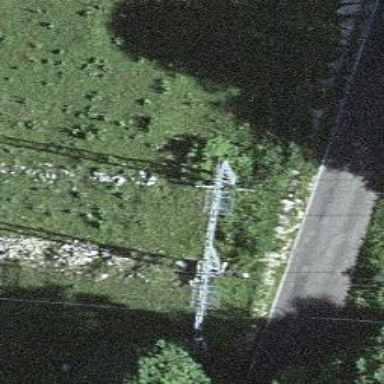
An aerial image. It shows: Pylon used for aerialway.